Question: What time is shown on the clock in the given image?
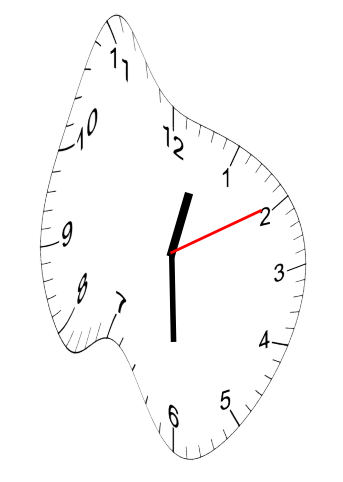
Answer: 12:30:10